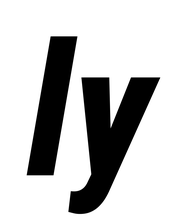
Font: Roboto-Italic_Condensed_ExtraBold_Italic